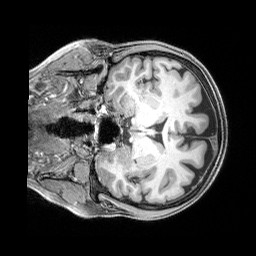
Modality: T1w
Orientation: coronal
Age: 54
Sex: female
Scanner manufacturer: siemens
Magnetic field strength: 3 T
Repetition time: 2.4 s
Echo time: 0.00215 s